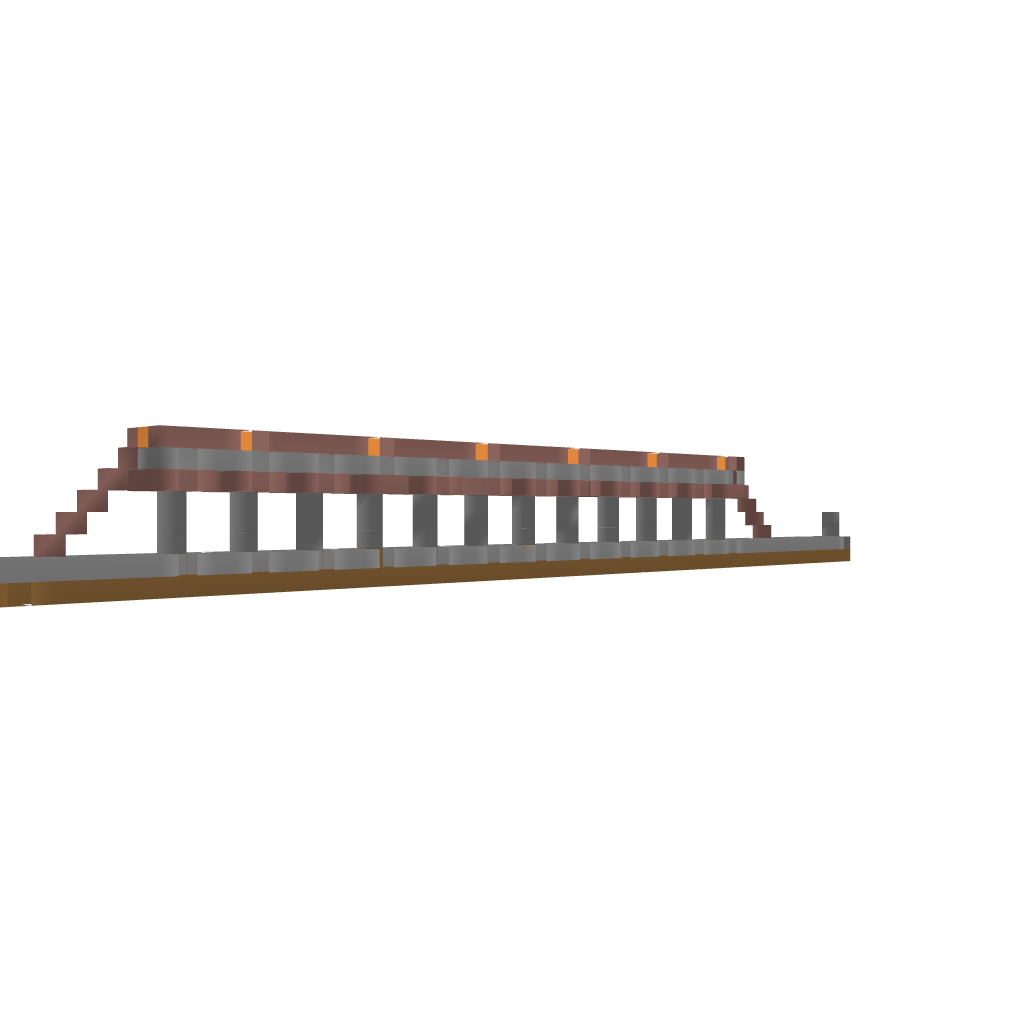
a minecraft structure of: Simple Minecart Bridge #1 good quality